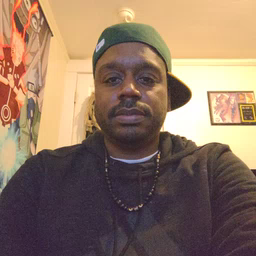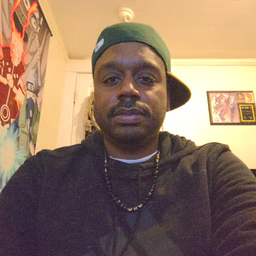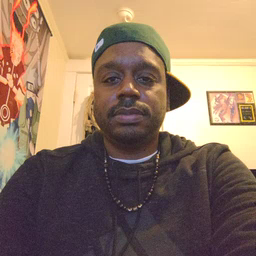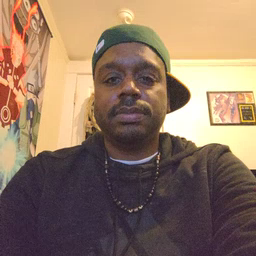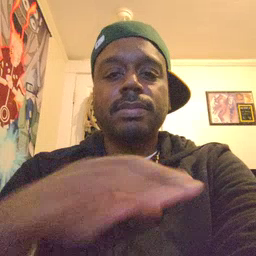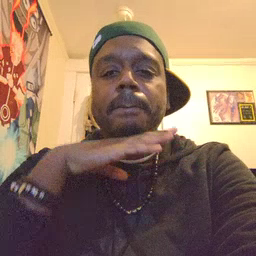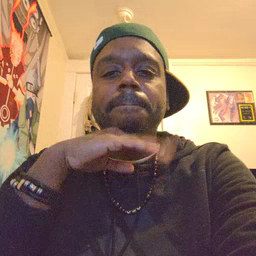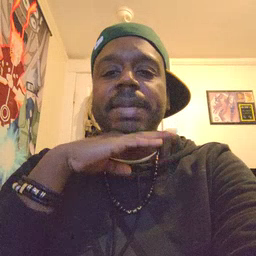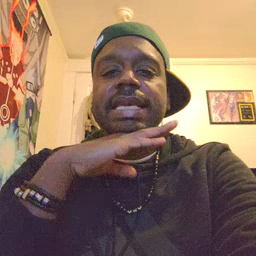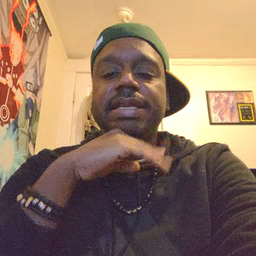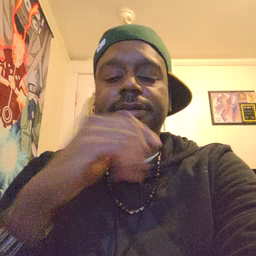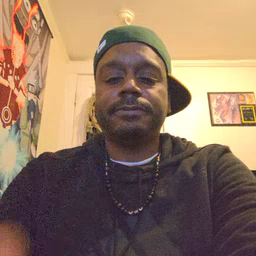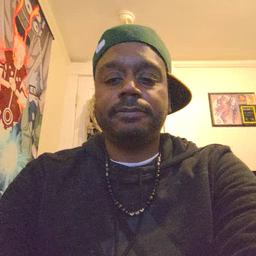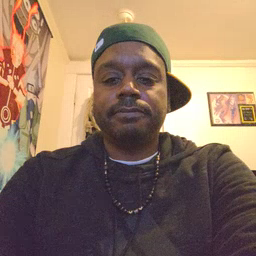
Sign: pig